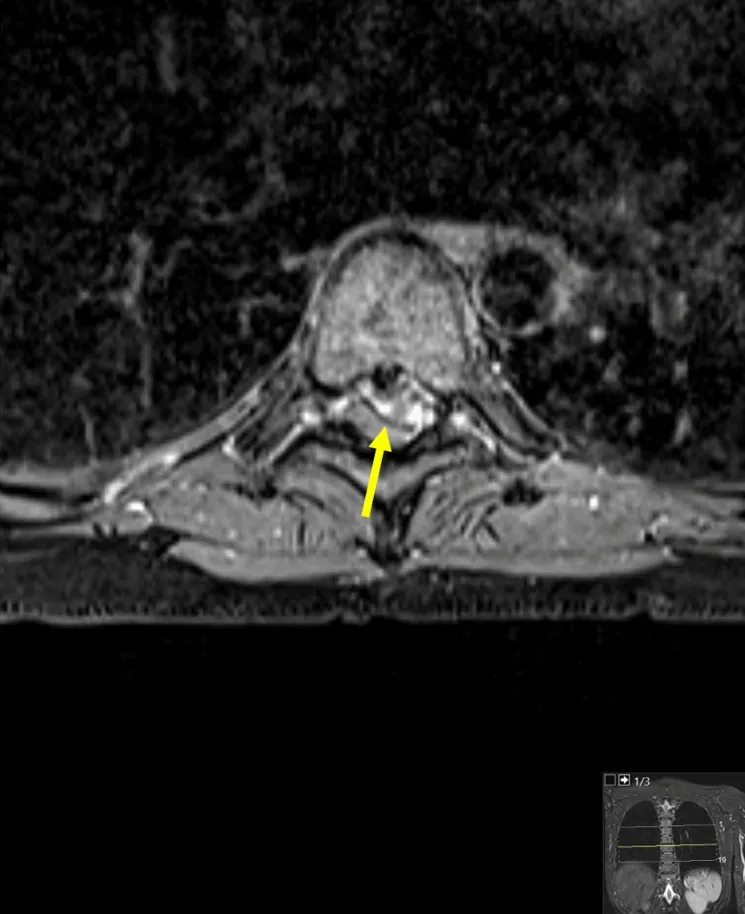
MRI transverse image (T7) showing compression of the spinal cord. . Arrow: herniated lesion compressing the spinal cord.
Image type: radiology (mri)